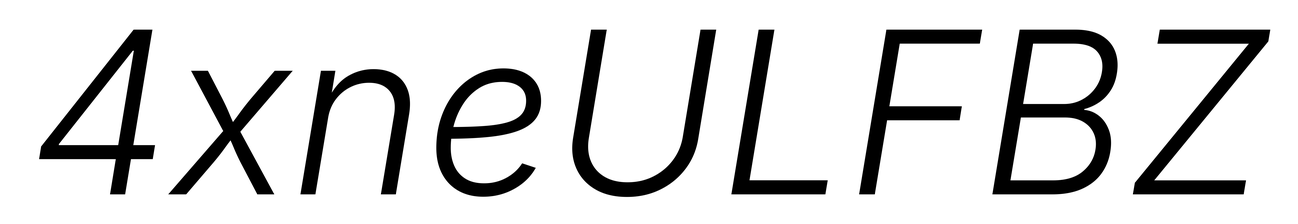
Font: Inter-Italic_Light_Italic